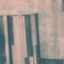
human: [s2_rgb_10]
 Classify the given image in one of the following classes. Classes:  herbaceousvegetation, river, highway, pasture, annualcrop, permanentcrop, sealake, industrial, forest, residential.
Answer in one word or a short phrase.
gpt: AnnualCrop